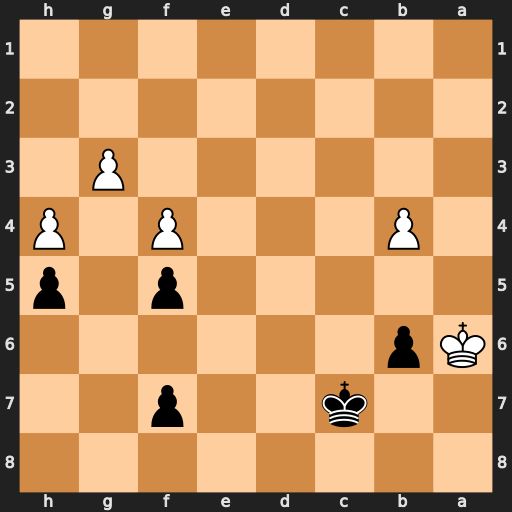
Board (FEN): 8/2k2p2/Kp6/5p1p/1P3P1P/6P1/8/8
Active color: b
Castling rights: -
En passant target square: -
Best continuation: Kc6 Ka7 Kb5 Kb7 Kxb4 Kxb6 Kc4